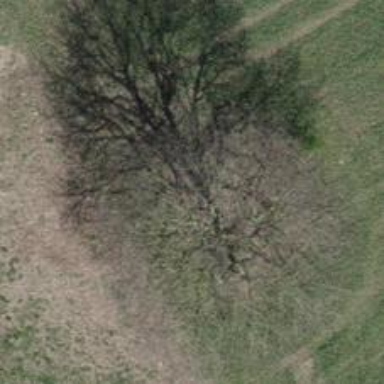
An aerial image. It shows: Agricultural area with deciduous broadleaved trees.